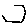
Label: hexagon